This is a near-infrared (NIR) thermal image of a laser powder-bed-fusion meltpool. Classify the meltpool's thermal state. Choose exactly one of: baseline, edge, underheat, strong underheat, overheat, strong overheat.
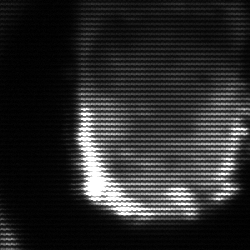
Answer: baseline